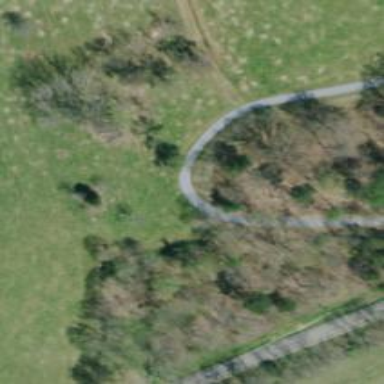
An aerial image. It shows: Driveway leading to service road.